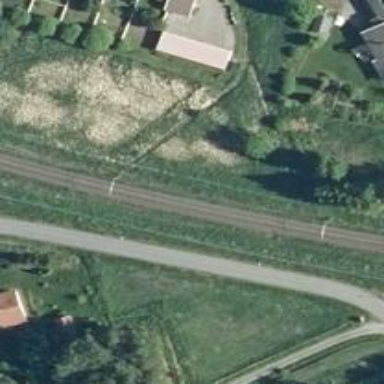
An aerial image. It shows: Railway track with continuous electrified contact line.